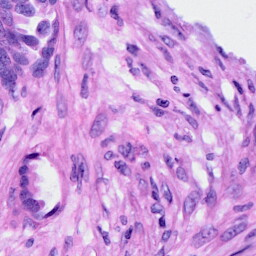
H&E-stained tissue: Ovarian